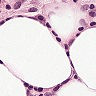
Metastatic tissue present: no